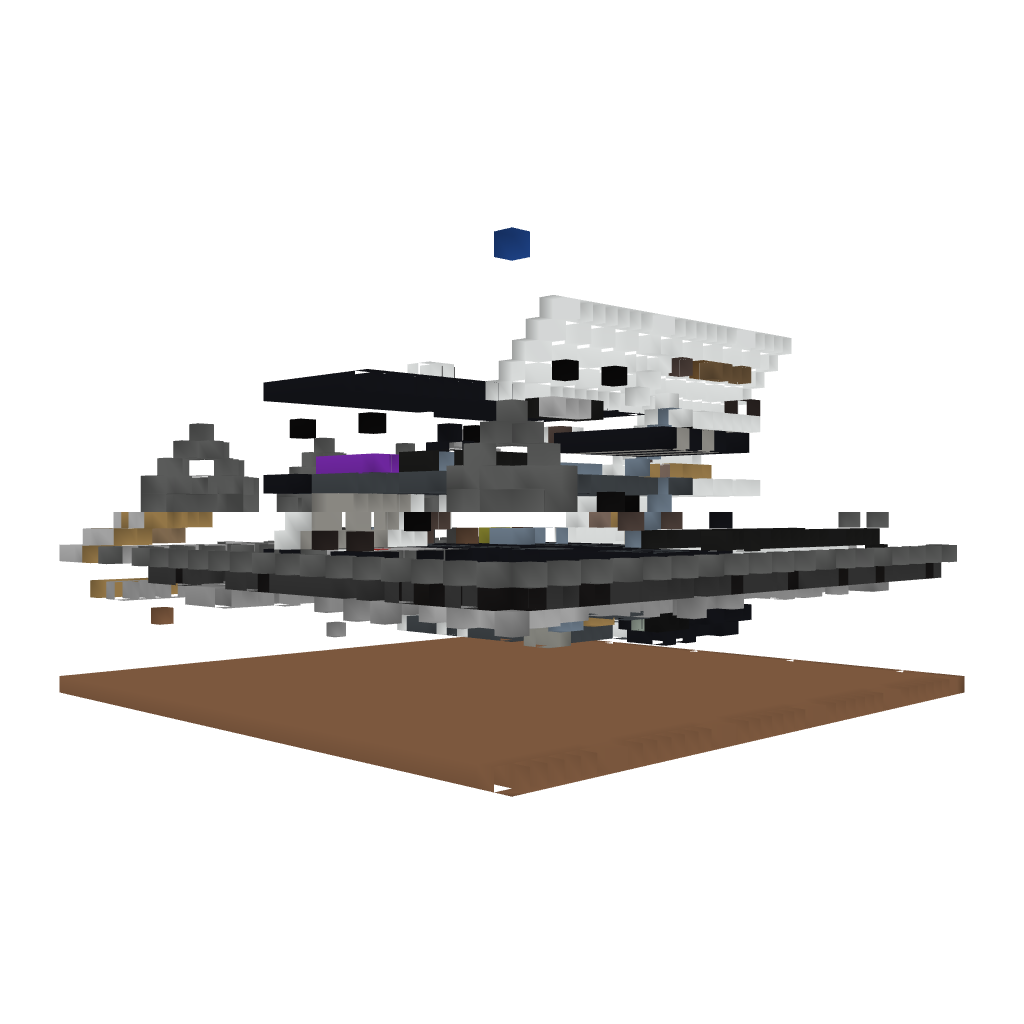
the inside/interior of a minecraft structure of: Modern House #1